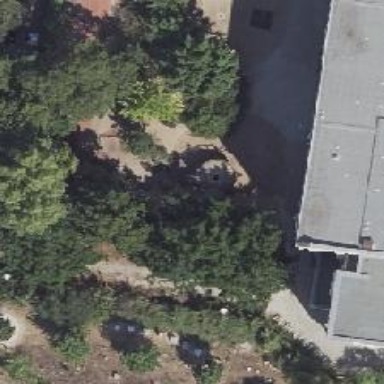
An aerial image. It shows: Playground featuring climbing frame.